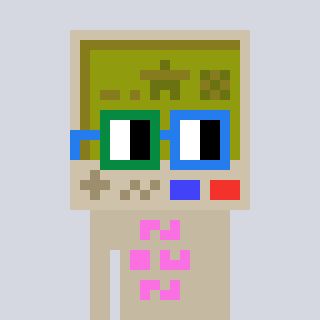
a pixel art character with square green and blue glasses, a gameboy-shaped head and a bege-colored body on a cool background